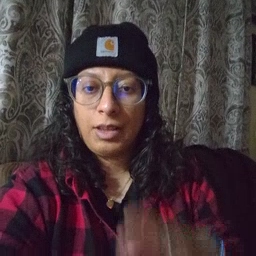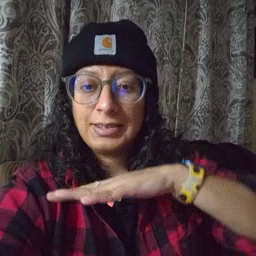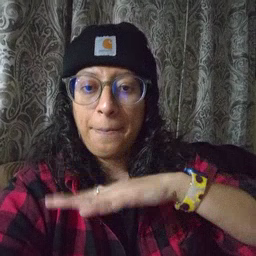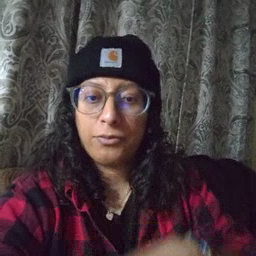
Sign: table